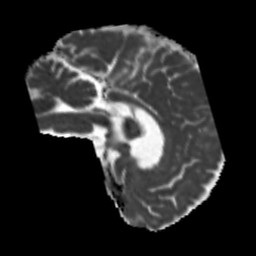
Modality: MD
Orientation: sagittal
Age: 59
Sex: male
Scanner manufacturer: siemens
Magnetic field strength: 3 T
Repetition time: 5.25 s
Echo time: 0.08 s